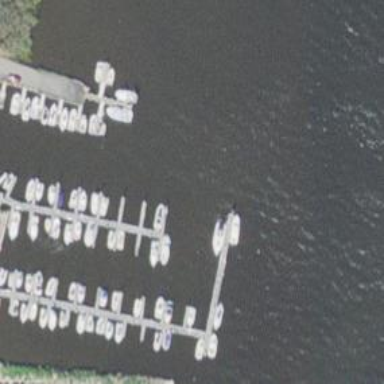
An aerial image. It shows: Man-made pier.